Question: I'm having a problem in the Android SDK Manager in which it doesn't show that I have any packages available to install:

When I first installed the SDK, the only line I saw there was the Android SDK Tools. I was able to add the Platform-Tools and Android 4.2 package my copying and pasting from the Android ADT bundle that I downloaded separately.
The log is showing no issues:
'''
Fetching https://dl-ssl.google.com/android/repository/addons_list-2.xml
Fetched Add-ons List successfully
Fetching URL: https://dl-ssl.google.com/android/repository/repository-7.xml
Done loading packages.
'''
And I can see available packages when I open up the XML the package URL returns.
Things I've tried:
1. Messing with the proxy in Tools > Options. I've tried both 127.0.0.1 and blank.
2. Opening the SDK Manager from Eclipse and directly (regular and as Administrator)
3. Uninstalling and re-installing the Android SDK. Downloading the latest versions of everything.
My system:
Windows 7 x64
Eclipse 4.2.1 Juno
SDK Manager 21.1
ADT 21.1
Any ideas? I suppose I could download the files by pulling URLs directly from the XML, but that isn't ideal.
Since I can pull the repository-7.xml file using a browser, this doesn't look like a Firewall/AV/Network setup issue. It's a matter of the SDK Manager not loading up the package information it pulls back through the XML.
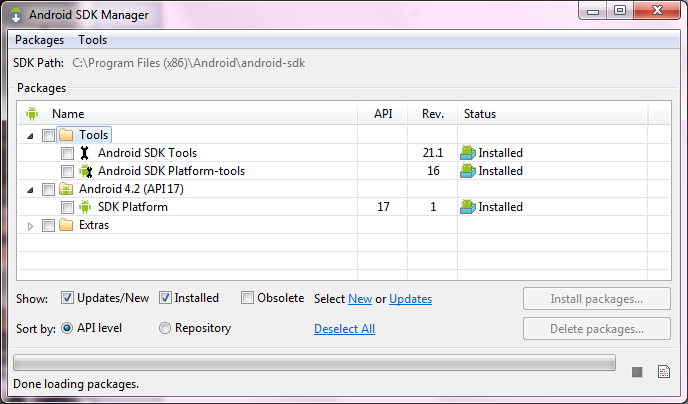
Answer: So I was finally able to see all of the available packages. I accidentally hit the SDK Manager icon in Eclipse instead of the AVD Manager I meant to press:

And all of the available packages showed up.
Also, now when I open the SDK Manager using any of the other methods (directly from SDK directory or using the Window > Android SDK Manager menu option in Eclipse) all of those missing packages are now showing up.